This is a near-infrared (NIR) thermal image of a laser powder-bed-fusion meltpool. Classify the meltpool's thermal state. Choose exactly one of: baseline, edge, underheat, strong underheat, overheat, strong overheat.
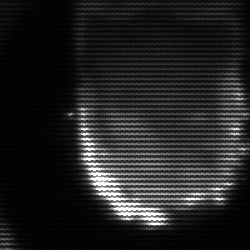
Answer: baseline